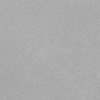
Atmospheric dust classification: dusty